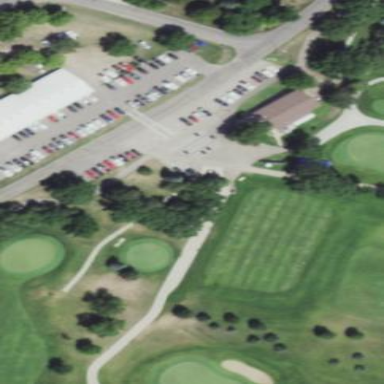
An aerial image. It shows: Sandy surface area designated for parking near golf bunker.